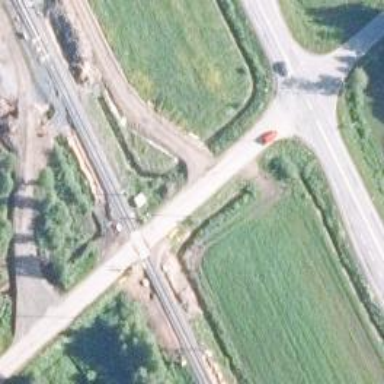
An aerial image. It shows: Level crossing with lights and saltire.